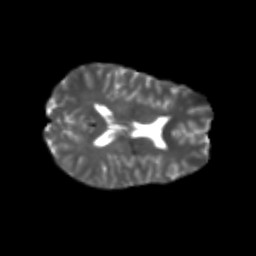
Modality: T2w
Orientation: axial
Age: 22
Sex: female
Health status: healthy
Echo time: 0.074 s